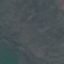
Land use / land cover class: HerbaceousVegetation